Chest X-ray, PA view. Patient: 62 years old, sex M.
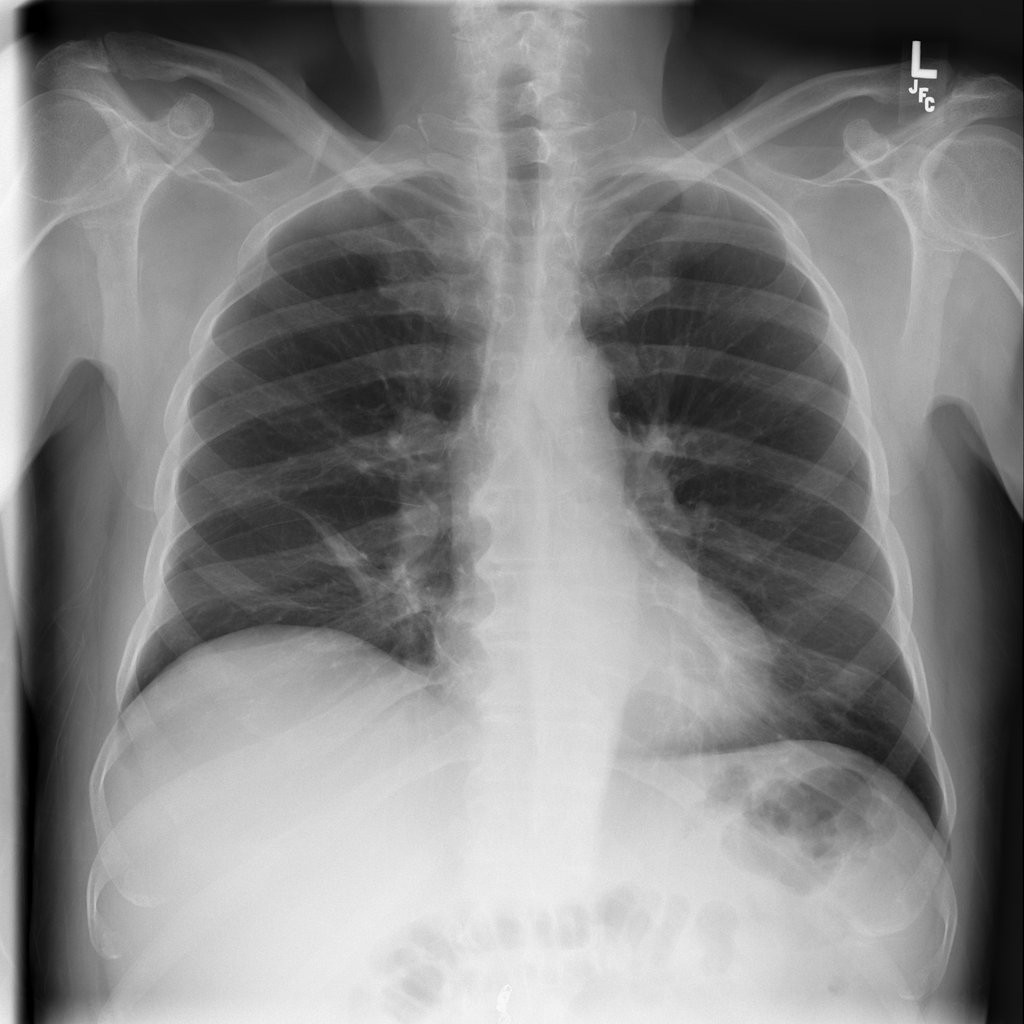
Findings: Atelectasis